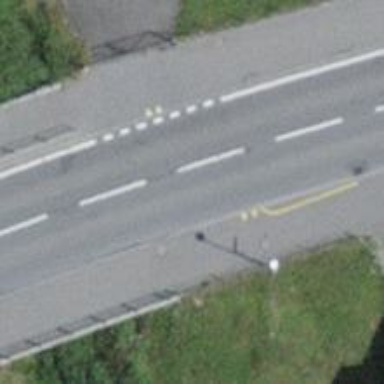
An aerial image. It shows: Footway with designated cycle path.